Question: I want to make a ca concurrent applet. What I'm trying to do is to make kinda "customer-service" scenario. In that case a store has multiple waiting chairs and some staff dealing with customers in a given order. Here is an example pic of how I want it to look.

I've draw this in paint and ca how I'm looking for it will be. How can I code something like that? Just looking on the GUI regardless the canvas strings???
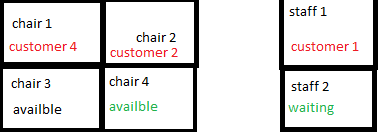
Answer: You can create a 'JPanel' with a 'GridLayout(2, 4)' and add 'JPanel's to it. Just use empty panels for the spaces and add a 'Border' where you want the thick lines. You can add labels to the sub-panels later.